Interaction volume radius: 5 \u00c5
Interaction volume height: 20 \u00c5
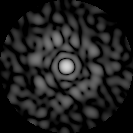
Disorder parameter: 0.8399